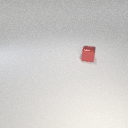
small red metal cube